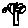
Label: tree